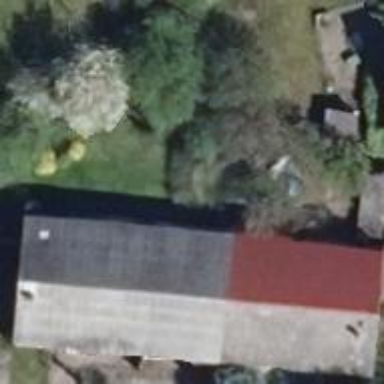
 oriented along the structure. The roof is painted grey."